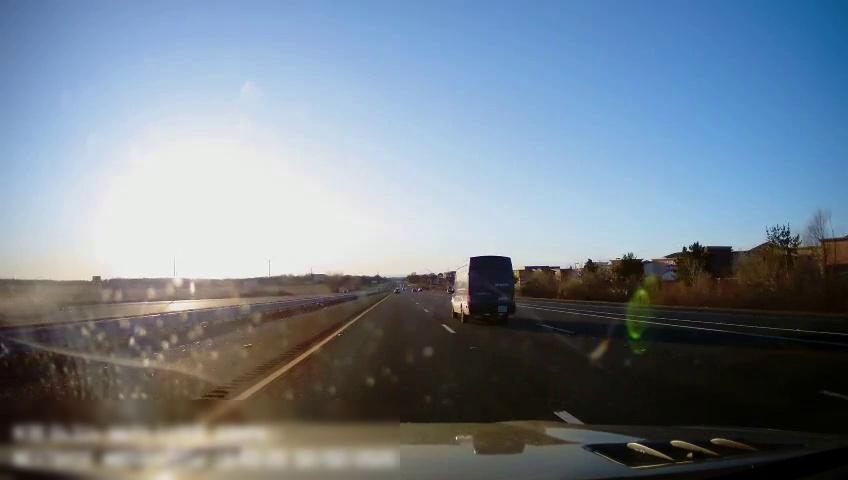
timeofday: Day
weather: Sunny
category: Drivable Space
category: Drivable Space
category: Vehicles | Truck
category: Lanes | Current Lane
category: Lanes | Current Lane
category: Lanes | Alternate Lane
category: Lanes | Alternate Lane
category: Lanes | Alternate Lane
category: Lanes | Alternate Lane